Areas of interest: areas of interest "Concert Hall"
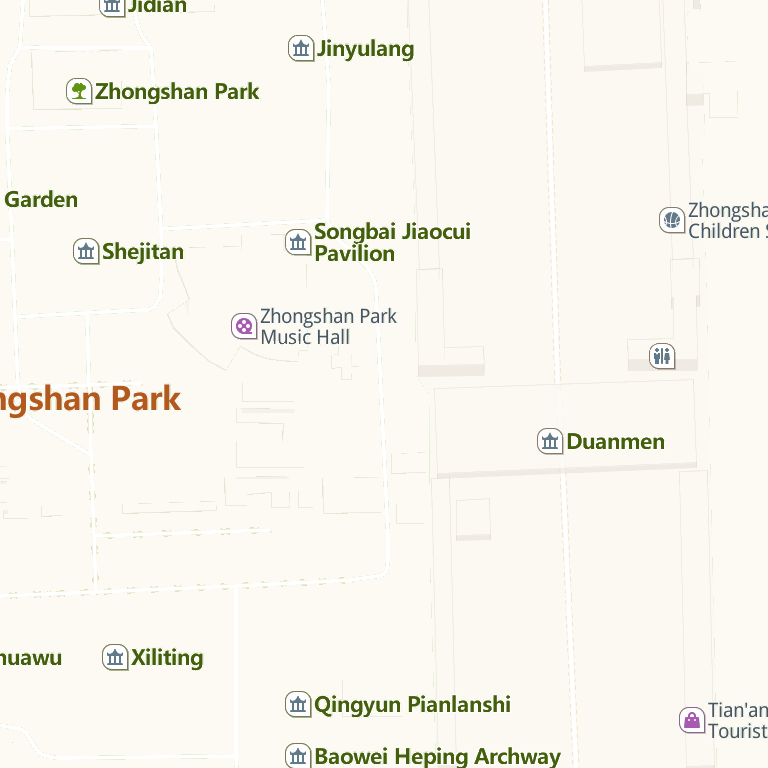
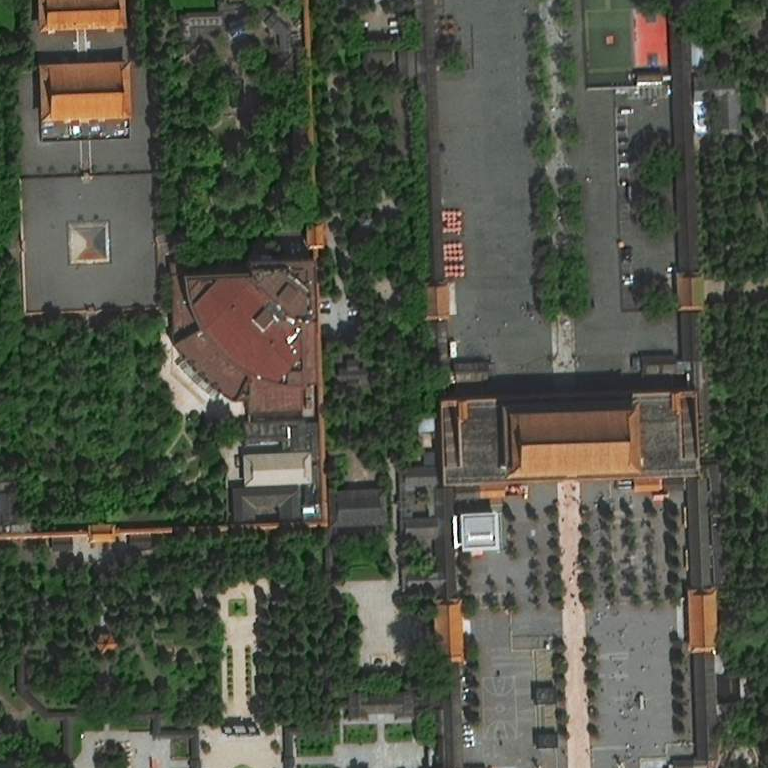